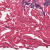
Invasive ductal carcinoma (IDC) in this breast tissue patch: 0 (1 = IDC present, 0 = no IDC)